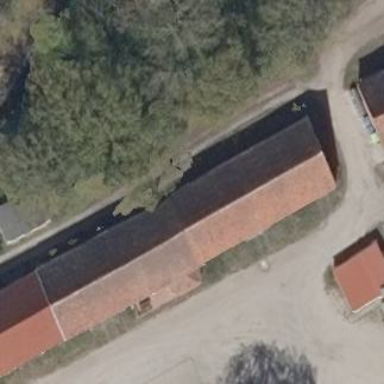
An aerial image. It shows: Barn.